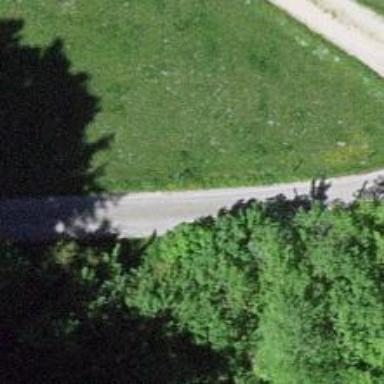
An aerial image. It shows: Well-maintained track road with grade 1 tracktype.